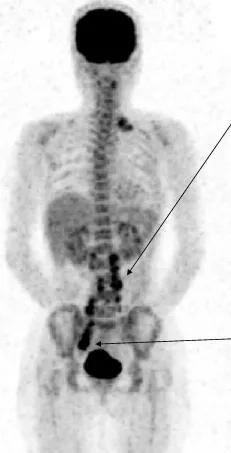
A coronal 18F-fluorodeoxyglucose (FDG)-positron emission tomography scan showing significant FDG uptake in the. Retroperitoneal, and ,supraclavicular lymph nodes.
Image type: radiology (pet)